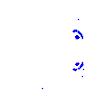
Particle: kaon